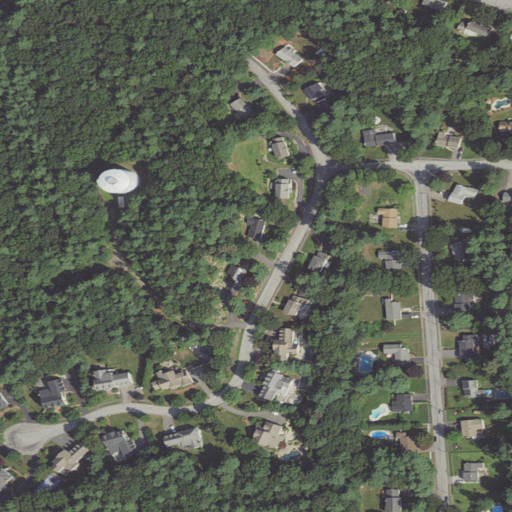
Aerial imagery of mountain in Massachusetts named Mount Nebo containing medium intensity development, low intensity development, open development, mixed forest, high intensity development, deciduous forest, and evergreen forest